Question: I am creating an indoor navigation app. I am using RSSI value of wifi for navigation. The problem is: How can I move the imageview with red spot when the value of RSSI changes?
My work so far:

'''
ImageView iv1; //map image
ImageView iv2; //red spot
TextView tv1;
@Override
protected void onCreate(Bundle savedInstanceState) {
super.onCreate(savedInstanceState);
this.setRequestedOrientation(ActivityInfo.SCREEN_ORIENTATION_LANDSCAPE);
this.requestWindowFeature(Window.FEATURE_NO_TITLE);
this.getWindow().setFlags(WindowManager.LayoutParams.FLAG_FULLSCREEN, WindowManager.LayoutParams.FLAG_FULLSCREEN);
setContentView(R.layout.activity_main);
this.registerReceiver(this.myRssiChangeReceiver,
new IntentFilter(WifiManager.RSSI_CHANGED_ACTION));
iv1=(ImageView)findViewById(R.id.imageView1);
iv2=(ImageView)findViewById(R.id.imageView2);
tv1=(TextView)findViewById(R.id.textView1);
}
private BroadcastReceiver myRssiChangeReceiver
= new BroadcastReceiver(){
@Override
public void onReceive(Context arg0, Intent arg1) {
// TODO Auto-generated method stub
int newRssi = arg1.getIntExtra(WifiManager.EXTRA_NEW_RSSI, 0);
//result.setText(String.valueOf(newRssi));
tv1.setText(String.valueOf(newRssi));
}};
'''
'''
<RelativeLayout xmlns:android="http://schemas.android.com/apk/res/android"
xmlns:tools="http://schemas.android.com/tools"
android:layout_width="fill_parent"
android:layout_height="fill_parent"
android:paddingBottom="@dimen/activity_vertical_margin"
android:paddingLeft="@dimen/activity_horizontal_margin"
android:paddingRight="@dimen/activity_horizontal_margin"
android:paddingTop="@dimen/activity_vertical_margin"
tools:context="com.smshah.indoormap.MainActivity" >
<ImageView
android:id="@+id/imageView1"
android:layout_width="fill_parent"
android:layout_height="fill_parent"
android:scaleType="fitXY"
android:src="@drawable/uit_floor_plan" />
<ImageView
android:id="@+id/imageView2"
android:layout_width="wrap_content"
android:layout_height="wrap_content"
android:layout_centerHorizontal="true"
android:layout_centerVertical="true"
android:src="@drawable/loc_ptr" />
<TextView
android:id="@+id/textView1"
android:layout_width="wrap_content"
android:layout_height="wrap_content"
android:layout_alignParentLeft="true"
android:layout_alignParentTop="true"
android:textAppearance="?android:attr/textAppearanceSmall" />
'''
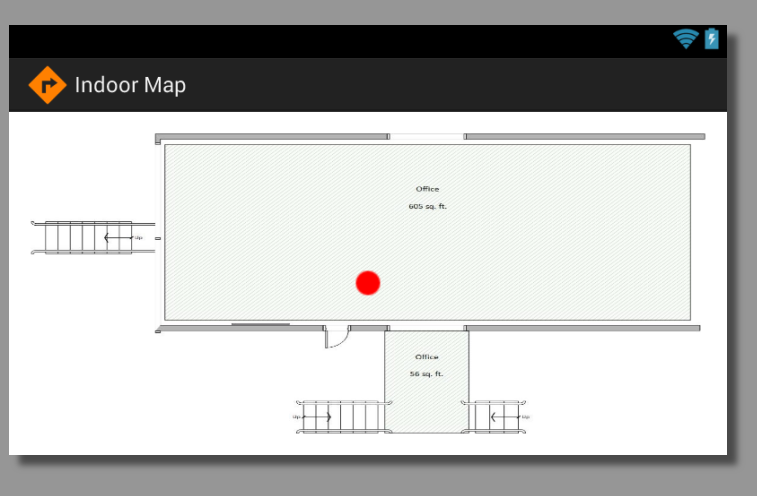
Answer: Try looking at examples for animation like <URL> would be the way to go if you could tie it to your location change event and update the from - to coordinates.
Look into this <URL> sample. That may be more helpful to you.